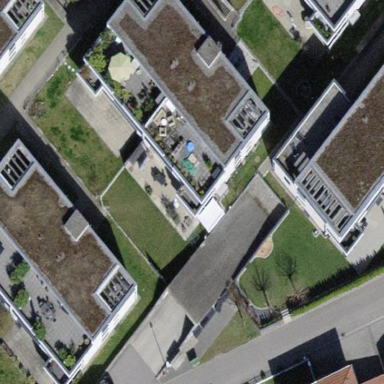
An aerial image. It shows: Flat-roofed apartment building.